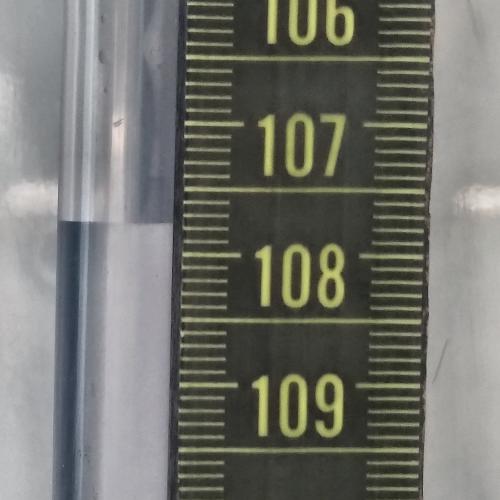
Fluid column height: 107.8 cm